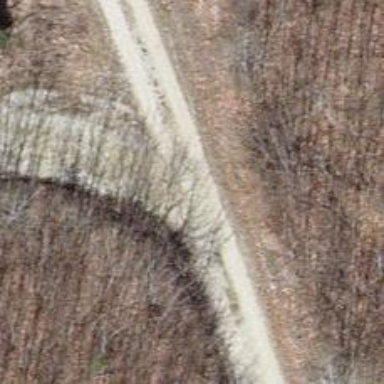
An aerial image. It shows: Pebblestone track with grade2 tracktype.